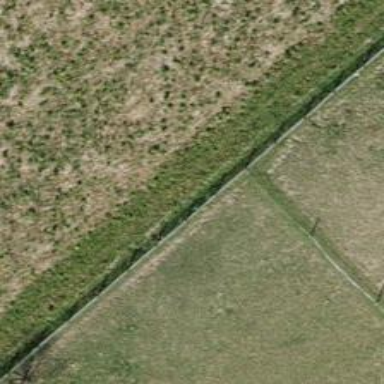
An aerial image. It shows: Fence.